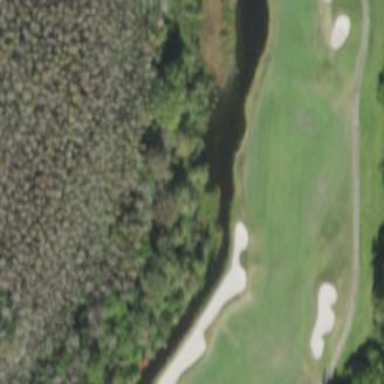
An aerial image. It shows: Bunker on golf course.